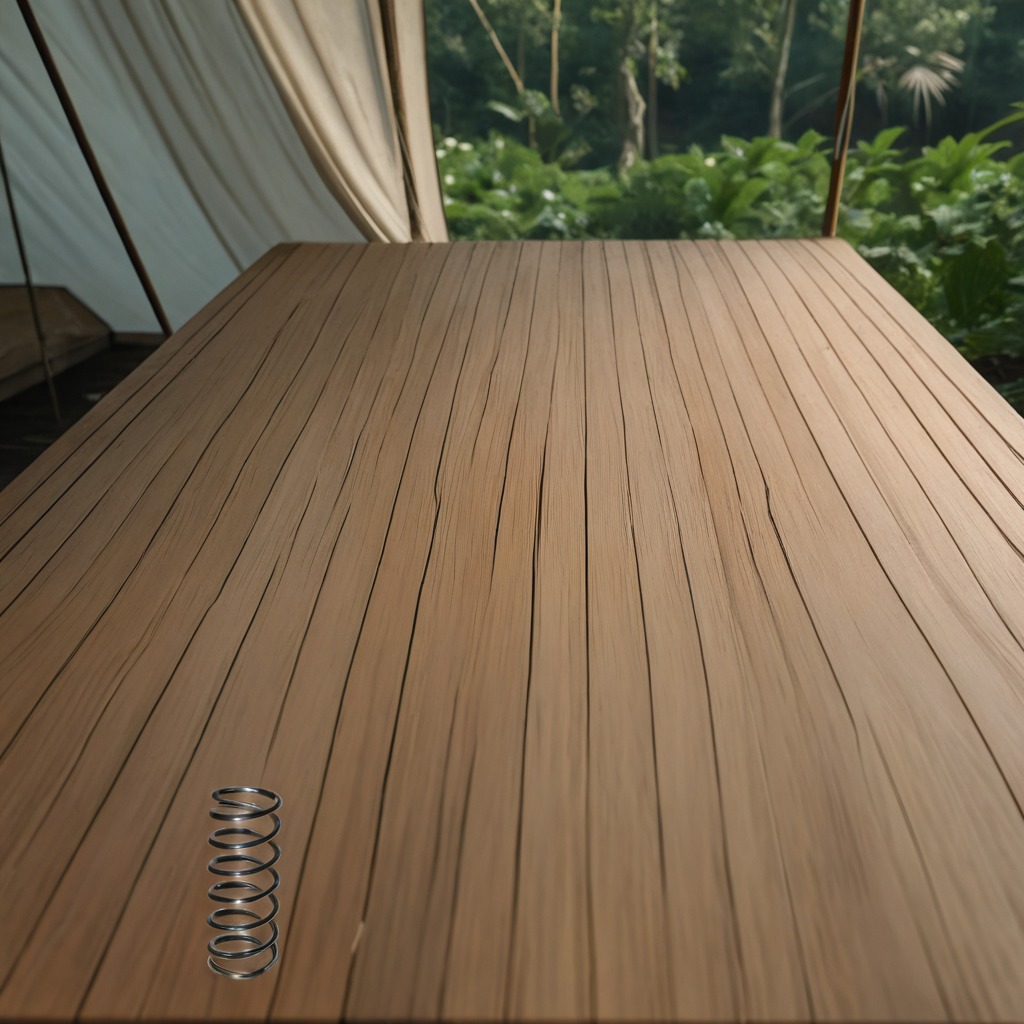
A coiled metal spring lies on a wooden table in a jungle field workshop tent.